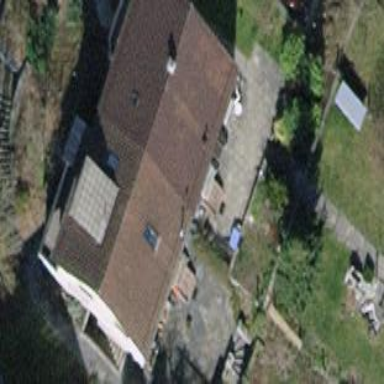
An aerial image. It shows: Building with tiled roof.